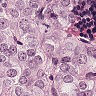
Metastatic tissue present: yes